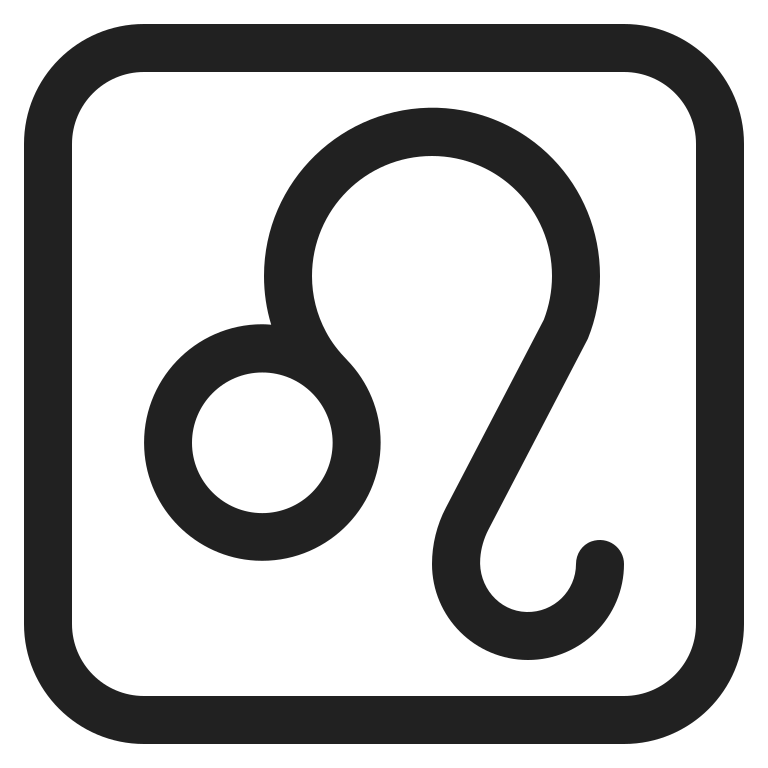
leo high contrast